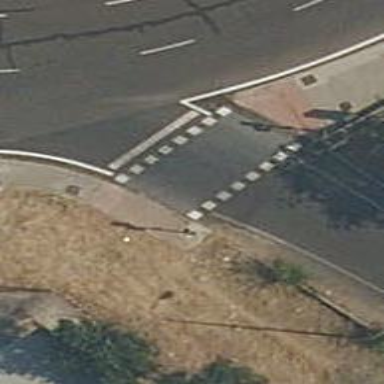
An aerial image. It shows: Crossing with traffic signals.